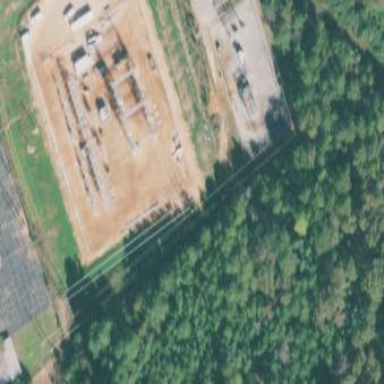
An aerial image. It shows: Distribution level power substation surrounded by fence.